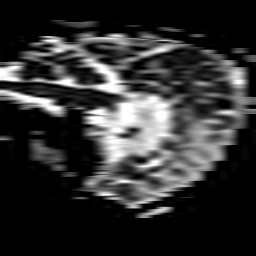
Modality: ADC
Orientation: sagittal
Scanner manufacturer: philips
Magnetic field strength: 3 T
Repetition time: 3.71 s
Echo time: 0.059 s